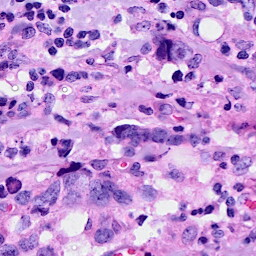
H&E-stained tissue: Breast